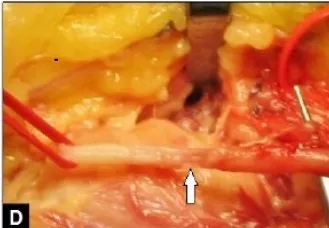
Clinical photograph after monobloc removal of the entire GL and careful dissection of the radial nerve showing the overstretching-related partial disruption of the nerve with a gap of 1 cm involving a half part of its overall circumference (arrow).
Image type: medical_photograph (other_medical_photograph)